Aerial crown-view tile of a tropical tree (Barro Colorado Island, Panama), acquired 20250818:
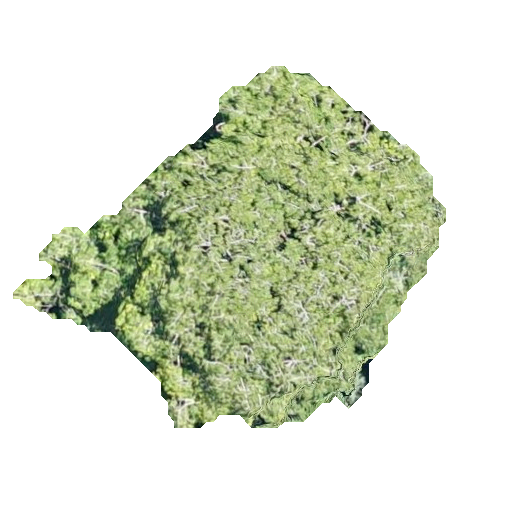
Species: Virola surinamensis
GBIF accepted scientific name: Virola surinamensis
Crown area: 130.06 m²